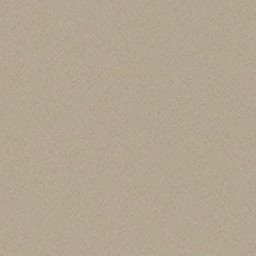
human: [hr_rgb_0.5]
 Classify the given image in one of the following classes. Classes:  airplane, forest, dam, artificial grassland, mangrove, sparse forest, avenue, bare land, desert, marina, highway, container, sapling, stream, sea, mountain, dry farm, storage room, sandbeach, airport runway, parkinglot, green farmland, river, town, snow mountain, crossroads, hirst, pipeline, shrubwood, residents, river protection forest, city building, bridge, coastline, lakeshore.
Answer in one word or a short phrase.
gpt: desert